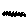
Label: zigzag